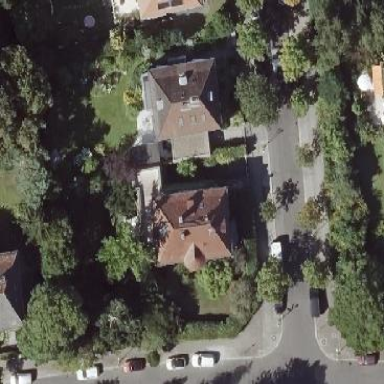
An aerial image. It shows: Detached building.